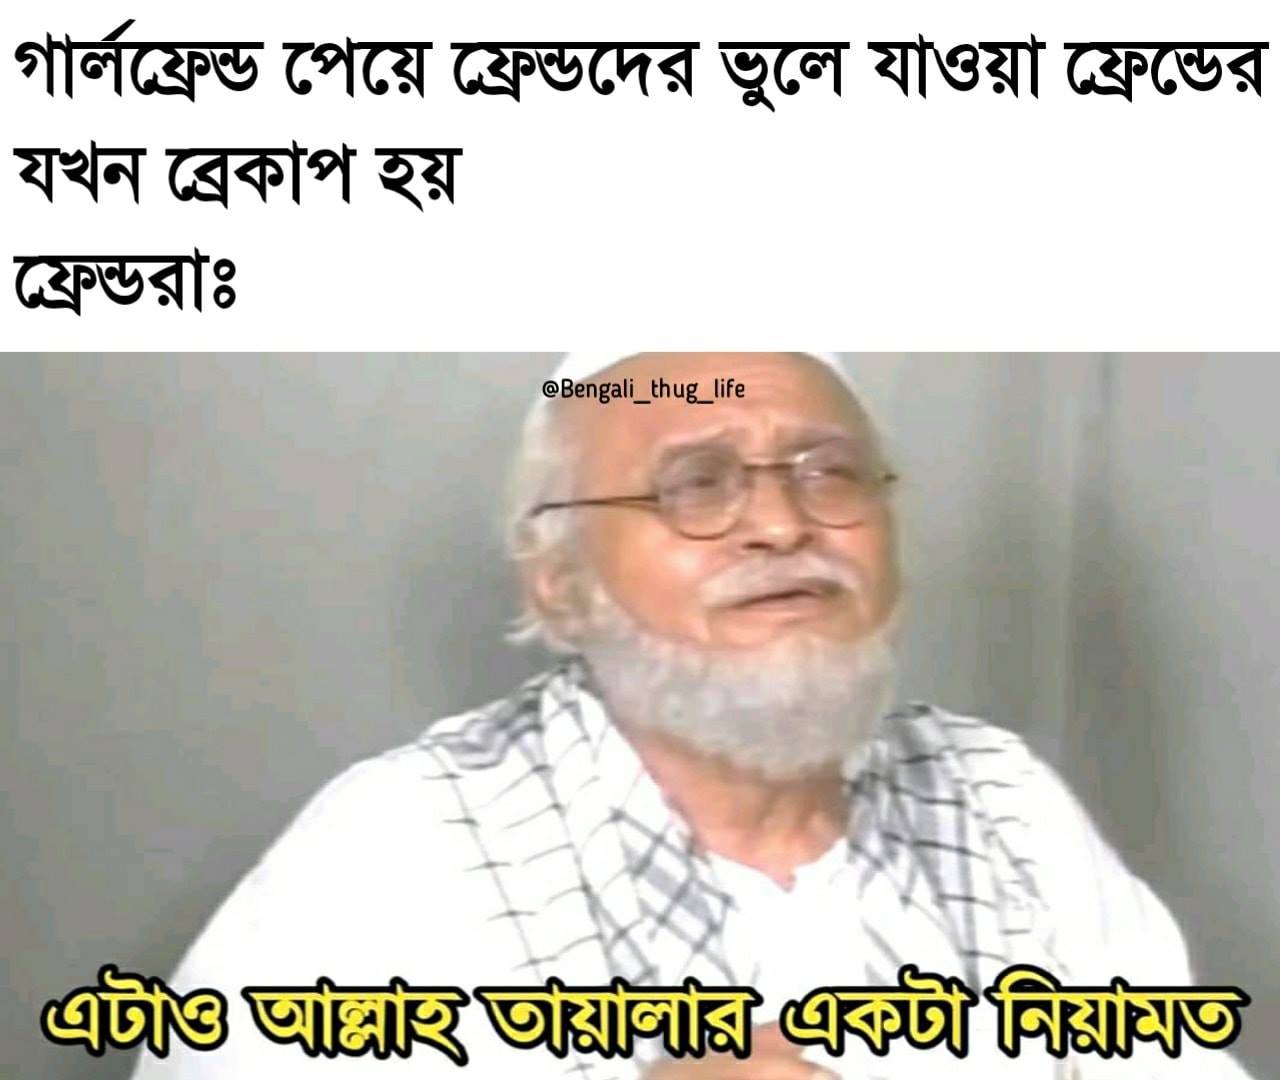
Caption: গালফ্রেন্ড পেয়ে ফ্রেন্ডদের ভুলে যাওয়া ফ্রেন্ডের যখন ব্রেকাপ হয়     ফ্রেন্ডরাঃ এটাও আল্লাহ তায়ালার একটা নিয়ামত
Label: non-hate